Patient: sex M, age 45
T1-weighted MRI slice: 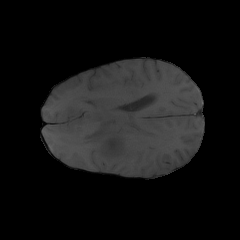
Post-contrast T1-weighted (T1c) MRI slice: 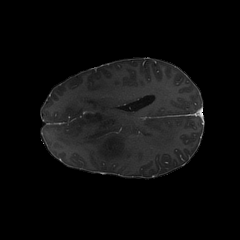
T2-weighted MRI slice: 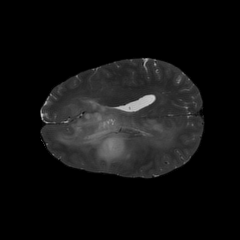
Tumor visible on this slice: yes
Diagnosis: Astrocytoma, IDH-mutant
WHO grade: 3